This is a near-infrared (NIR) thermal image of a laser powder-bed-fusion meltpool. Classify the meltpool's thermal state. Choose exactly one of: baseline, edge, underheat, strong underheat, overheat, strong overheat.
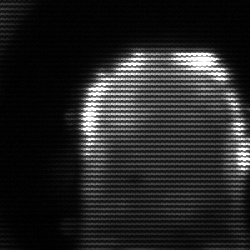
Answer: baseline